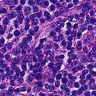
Metastatic tissue present: no